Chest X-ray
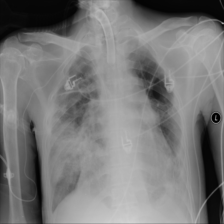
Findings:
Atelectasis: negative
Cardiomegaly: negative
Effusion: negative
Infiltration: negative
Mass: negative
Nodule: negative
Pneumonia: negative
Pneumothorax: negative
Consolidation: positive
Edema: negative
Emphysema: negative
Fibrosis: negative
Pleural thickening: negative
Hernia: negative